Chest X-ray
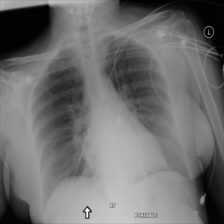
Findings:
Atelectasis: negative
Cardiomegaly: negative
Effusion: negative
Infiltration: negative
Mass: negative
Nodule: negative
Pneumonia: negative
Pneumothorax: negative
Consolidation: negative
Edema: negative
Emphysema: negative
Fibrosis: negative
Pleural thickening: negative
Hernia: negative